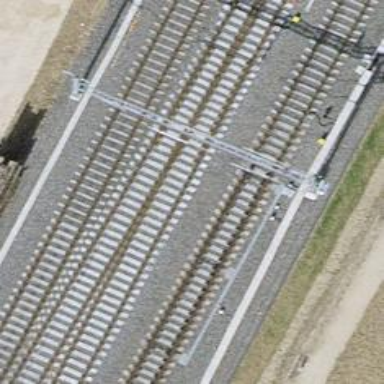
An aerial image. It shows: Single-track electrified railway with contact line.